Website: ulta-beauty
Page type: address-validator
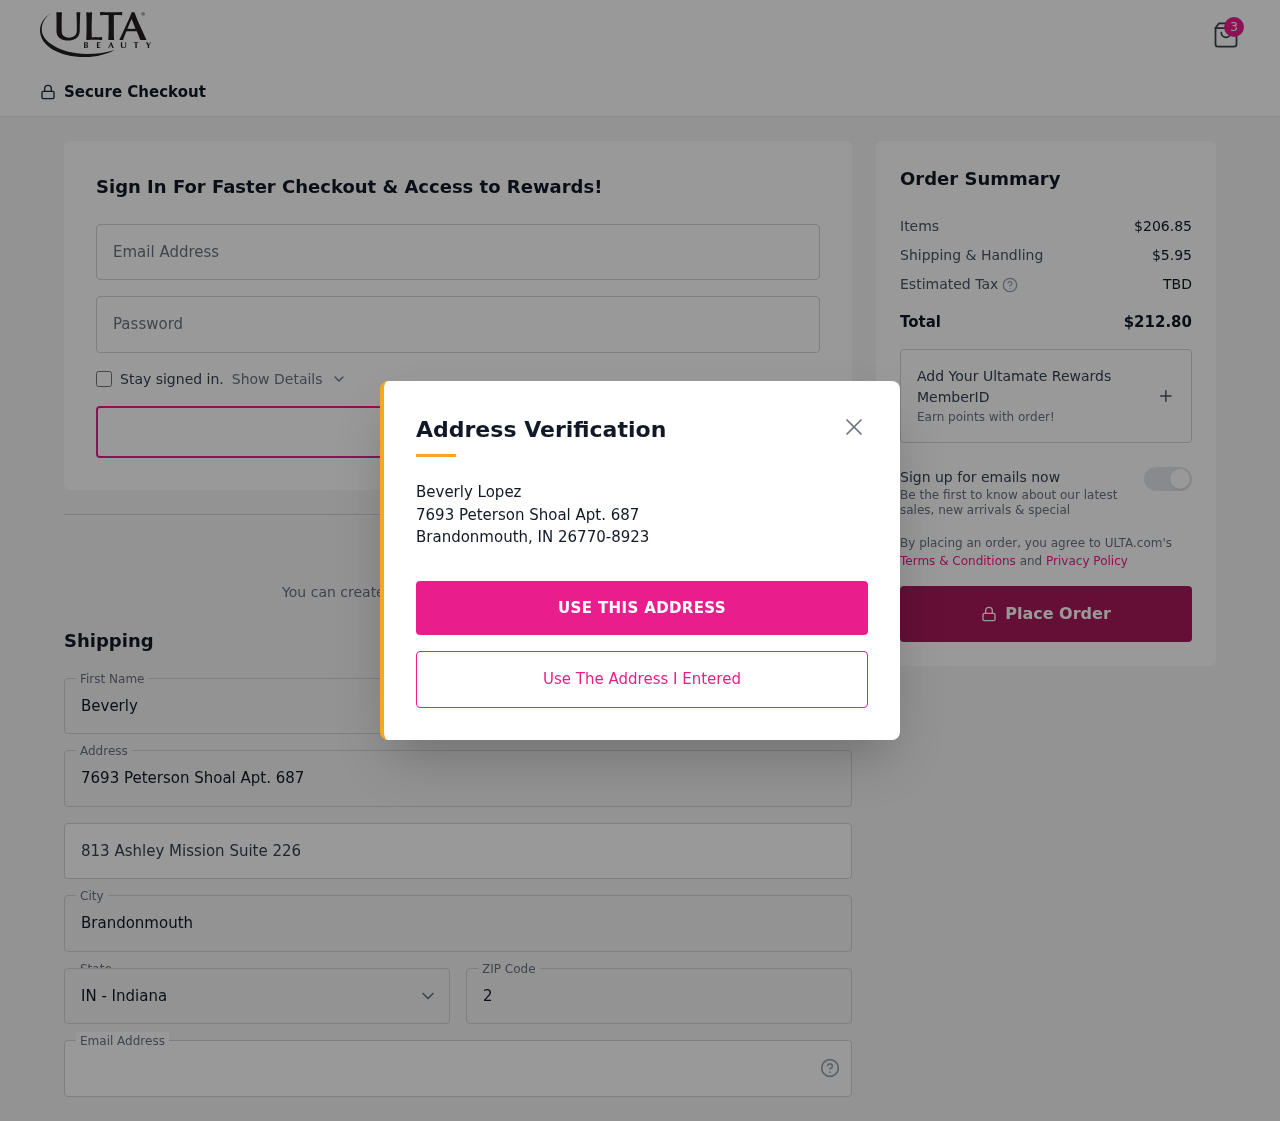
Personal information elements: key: PII_CITY
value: Brandonmouth
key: PII_EMAIL
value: blopez@hotmail.com
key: PII_FIRSTNAME
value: Beverly
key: PII_LASTNAME
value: Lopez
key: PII_POSTCODE
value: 26770
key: PII_STATE_ABBR
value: IN
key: PII_STREET
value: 7693 Peterson Shoal Apt. 687
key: PII_STREET2
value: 7693 Peterson Shoal Apt. 687
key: PII_STREET2
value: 813 Ashley Mission Suite 226
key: PII_FULLNAME2
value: Beverly Lopez
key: PII_CITY2
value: Brandonmouth
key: PII_STATE_ABBR2
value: IN
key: PII_POSTCODE_FULL
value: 26770
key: PII_POSTCODE_EXT
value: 8923
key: PII_POSTCODE_NUMERIC
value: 26770
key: PII_POSTCODE_EXT_NUMERIC
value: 8923
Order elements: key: ORDER_NUM_ITEMS
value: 3
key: ORDER_SUBTOTAL
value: $206.85
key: ORDER_SHIPPING_COST
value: $5.95
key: ORDER_TOTAL
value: $212.80